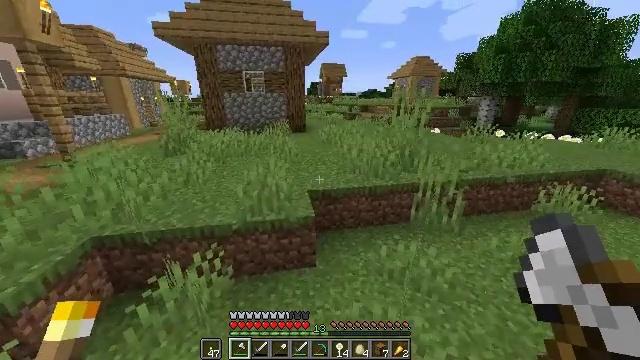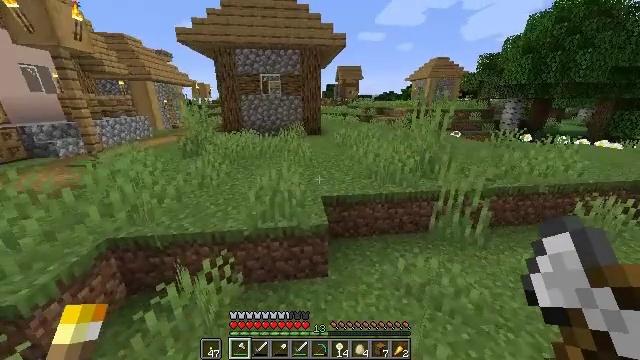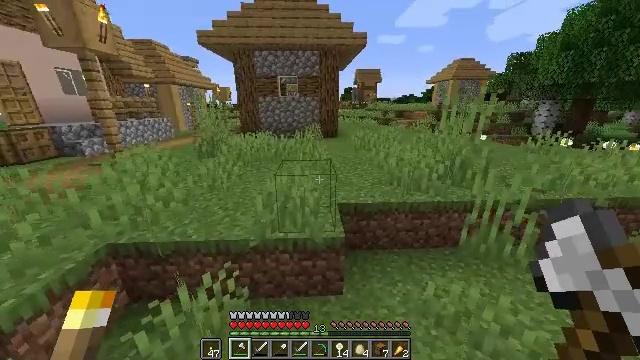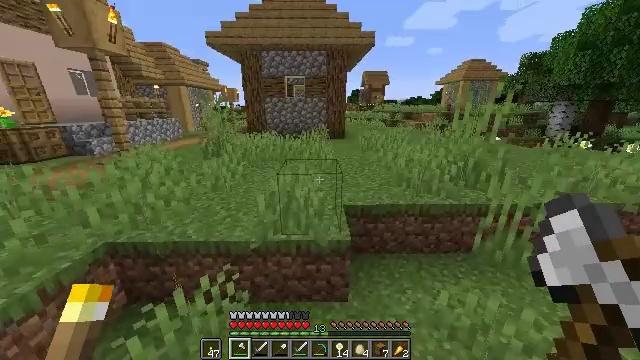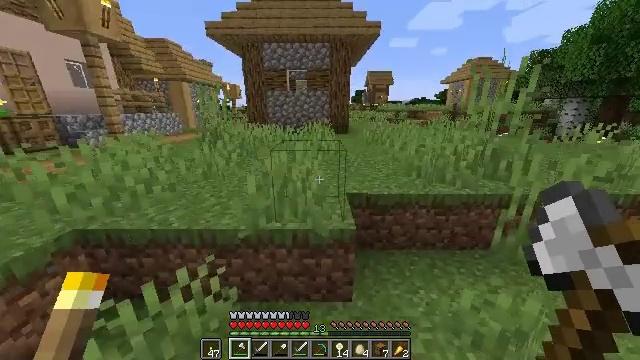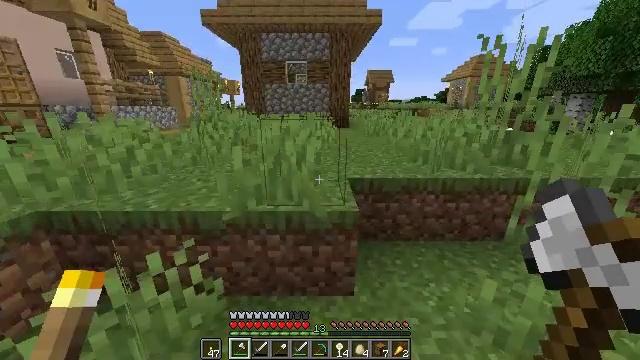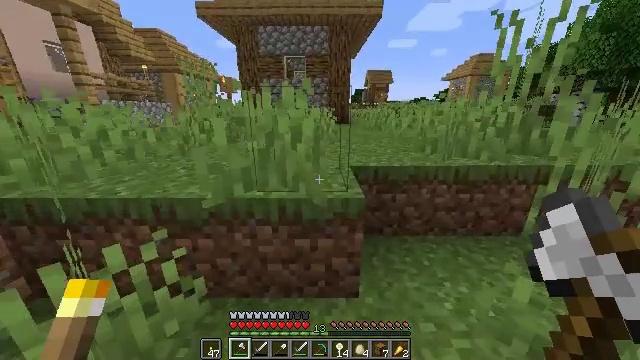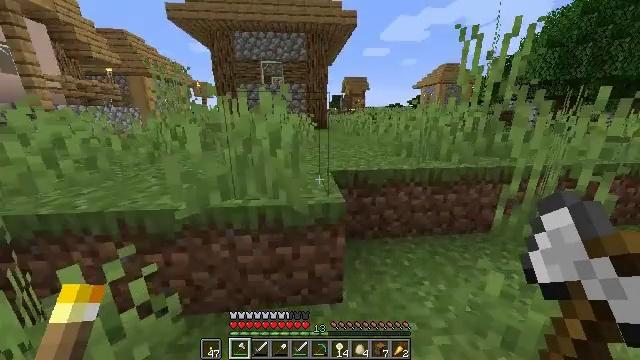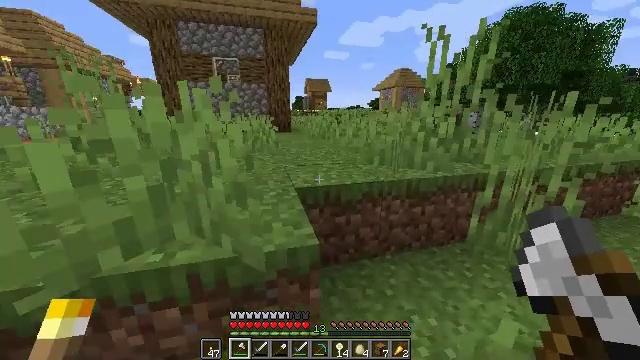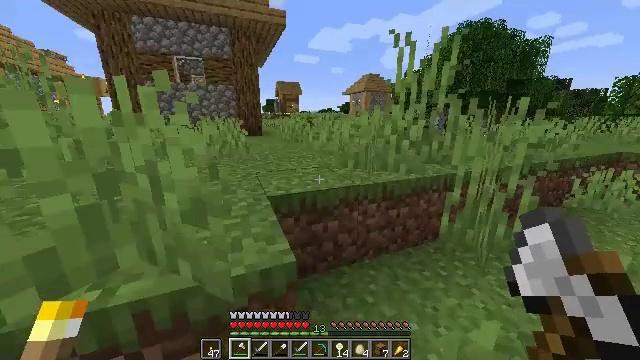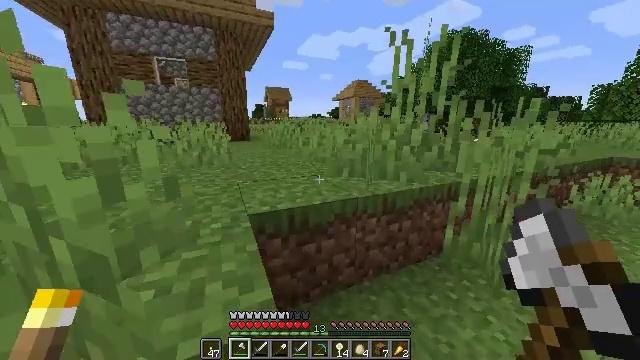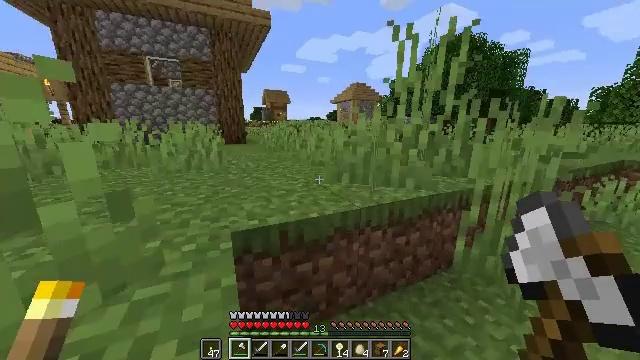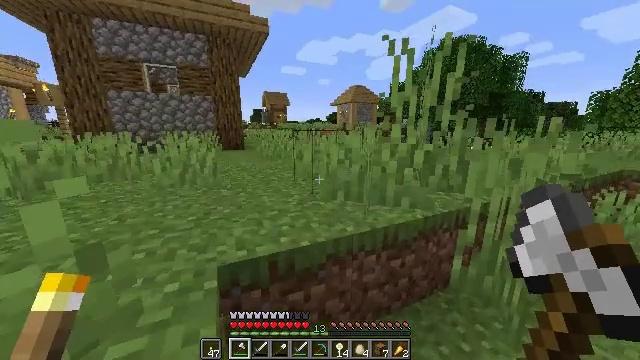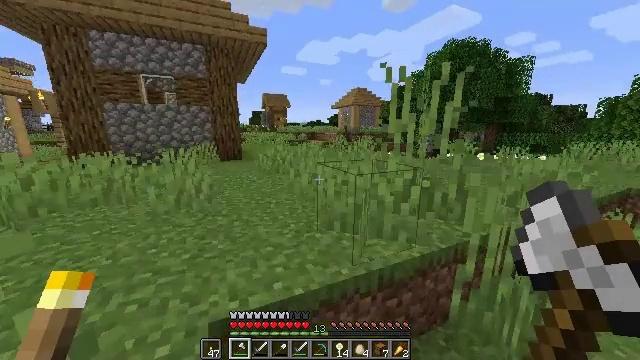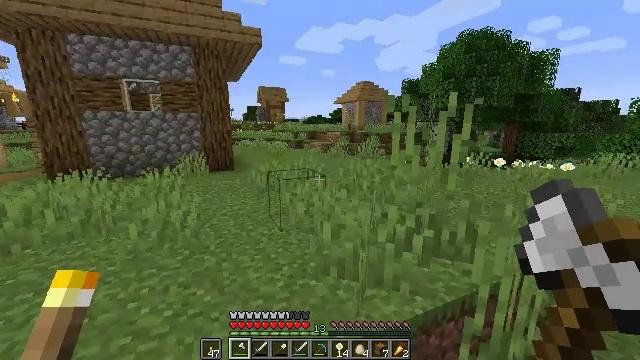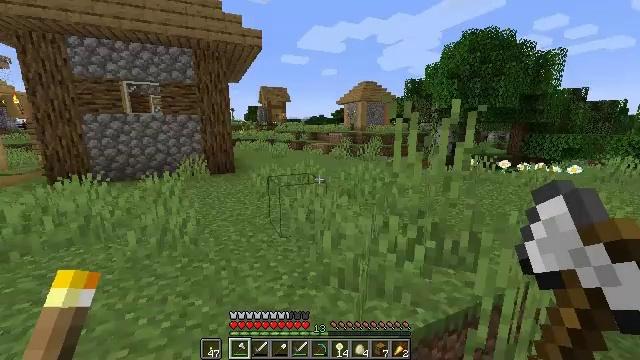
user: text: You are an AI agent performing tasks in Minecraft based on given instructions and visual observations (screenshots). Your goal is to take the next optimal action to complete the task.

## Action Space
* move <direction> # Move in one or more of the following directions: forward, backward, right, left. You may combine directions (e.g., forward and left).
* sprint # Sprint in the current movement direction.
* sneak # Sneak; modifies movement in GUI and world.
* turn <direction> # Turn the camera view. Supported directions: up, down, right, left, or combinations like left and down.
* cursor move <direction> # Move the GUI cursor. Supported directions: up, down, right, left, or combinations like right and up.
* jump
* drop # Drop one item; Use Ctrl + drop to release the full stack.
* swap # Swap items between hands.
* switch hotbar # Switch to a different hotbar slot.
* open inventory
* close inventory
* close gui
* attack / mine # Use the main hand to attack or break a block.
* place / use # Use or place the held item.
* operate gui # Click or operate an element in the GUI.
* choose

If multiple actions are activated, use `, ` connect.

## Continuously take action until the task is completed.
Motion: motion action
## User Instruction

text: Retrieve carrots by attacking the plant.
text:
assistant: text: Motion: move forward, turn left
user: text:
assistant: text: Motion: move forward, turn left
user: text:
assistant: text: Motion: move forward, turn left
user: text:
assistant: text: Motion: move forward
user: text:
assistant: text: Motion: move forward
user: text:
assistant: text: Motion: move forward
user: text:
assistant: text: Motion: move forward, turn right and up
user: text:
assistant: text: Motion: move forward, turn right
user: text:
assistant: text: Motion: move forward, turn right
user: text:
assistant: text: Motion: move forward, turn right and up
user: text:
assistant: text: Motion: move forward
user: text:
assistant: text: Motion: move forward, jump
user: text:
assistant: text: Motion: move forward, jump
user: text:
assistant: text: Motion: move forward, jump
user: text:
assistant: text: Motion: move forward, jump
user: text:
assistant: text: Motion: move forward, jump
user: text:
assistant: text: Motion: move forward, jump
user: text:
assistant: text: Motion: move forward, jump
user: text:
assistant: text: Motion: move forward, jump
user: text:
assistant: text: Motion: move forward, jump
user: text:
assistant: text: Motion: move forward, jump
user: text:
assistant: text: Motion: move forward, jump
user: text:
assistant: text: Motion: move forward, sprint, jump
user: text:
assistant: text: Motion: move forward, sprint, jump
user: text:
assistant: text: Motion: move forward, sprint, jump
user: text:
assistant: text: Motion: move forward, sprint, jump
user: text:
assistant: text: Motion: move forward, sprint, jump
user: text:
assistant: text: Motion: move forward, jump
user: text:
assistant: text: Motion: move forward, jump
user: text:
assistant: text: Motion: move forward, turn left, jump